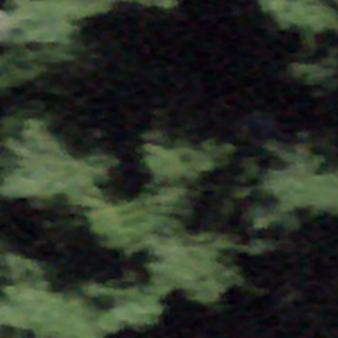
Label: other